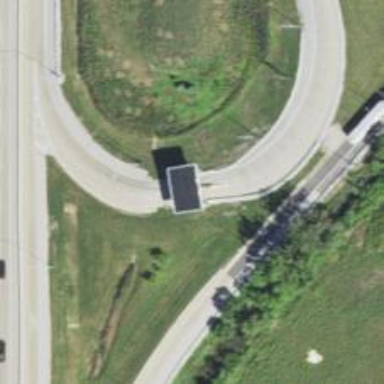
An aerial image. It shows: Toll gantry on the road.